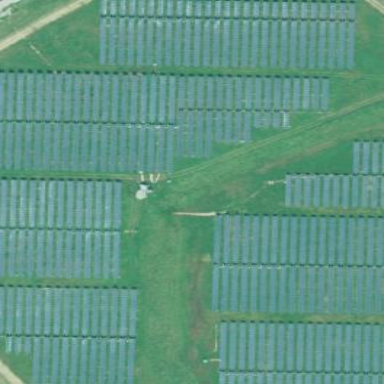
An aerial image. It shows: Solar power plant using photovoltaic technology.